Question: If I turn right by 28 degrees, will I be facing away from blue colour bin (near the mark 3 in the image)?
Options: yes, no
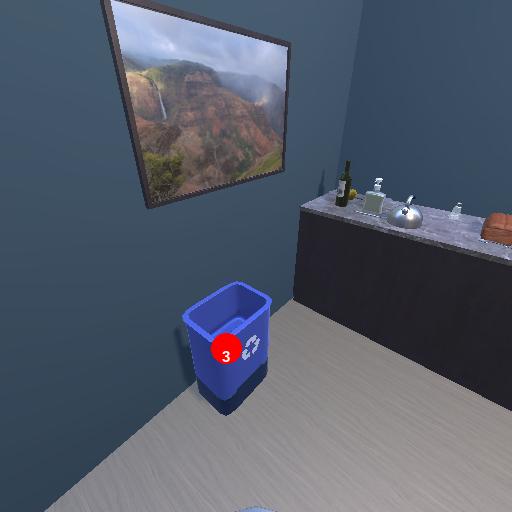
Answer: yes